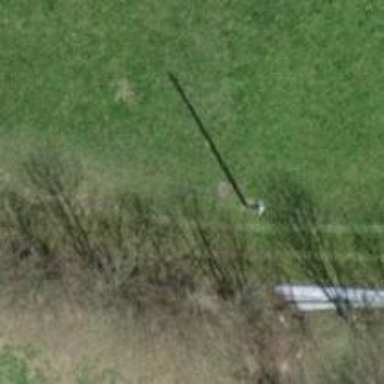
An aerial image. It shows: Power pole.